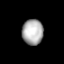
Tissue: lung
Cell type: Fibroblasts
Senescence score: 0.6057
Nuclear area (px): 527
Mean DAPI intensity: 173.672